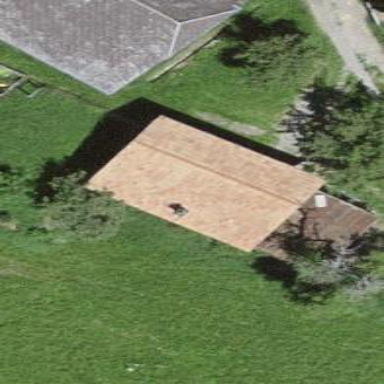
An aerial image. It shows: Shed building.